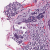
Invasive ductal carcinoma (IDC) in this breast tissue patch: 0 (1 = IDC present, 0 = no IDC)